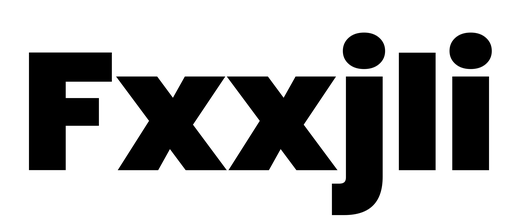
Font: Poppins-Black